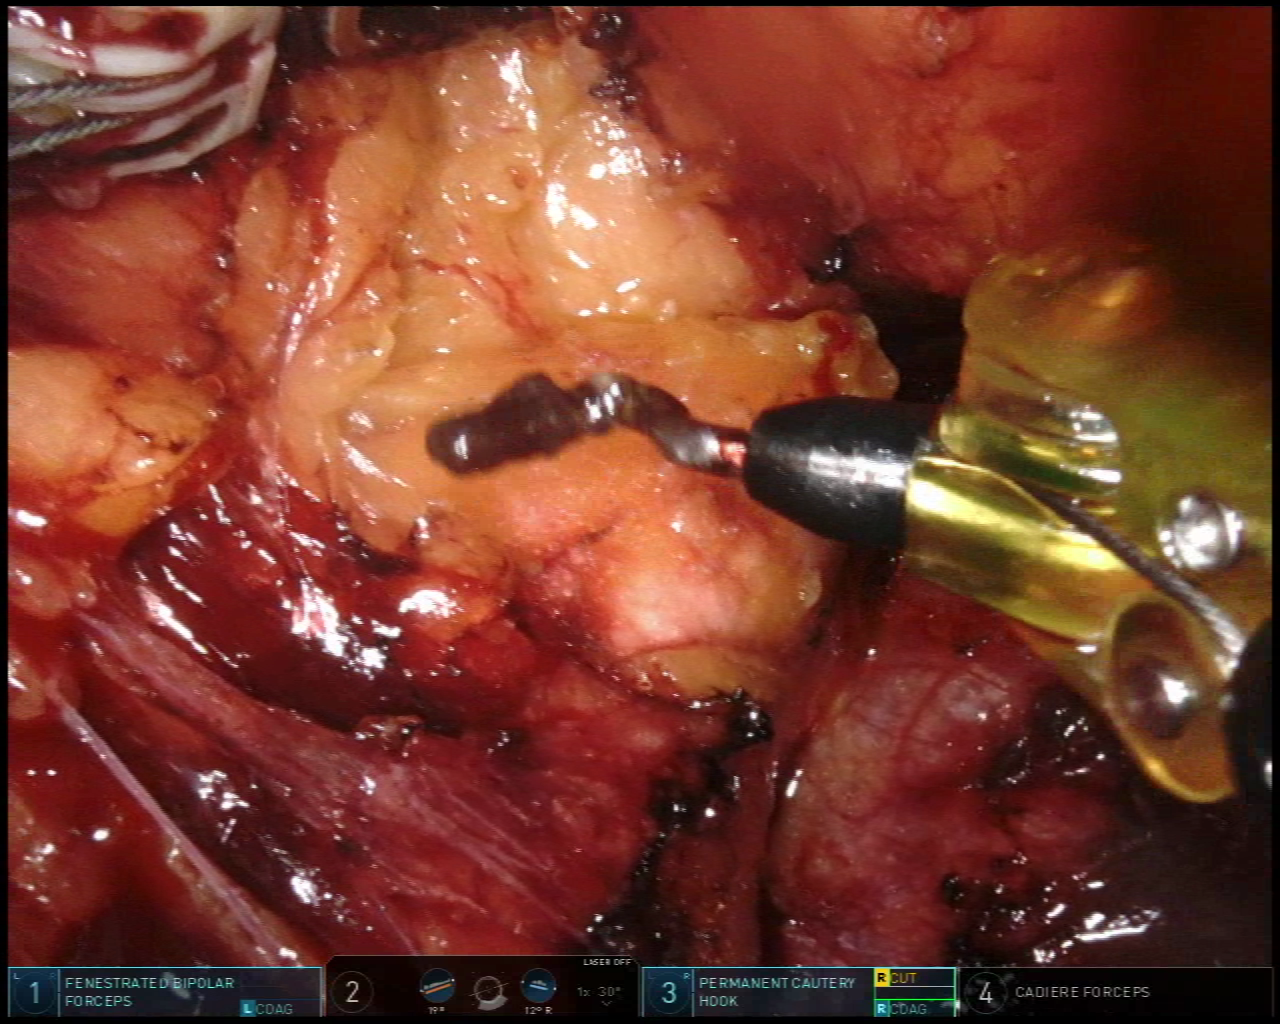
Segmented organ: pancreas
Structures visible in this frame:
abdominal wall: no
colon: no
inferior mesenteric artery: no
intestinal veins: no
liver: no
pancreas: yes
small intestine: no
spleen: no
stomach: no
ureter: no
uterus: no
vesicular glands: no